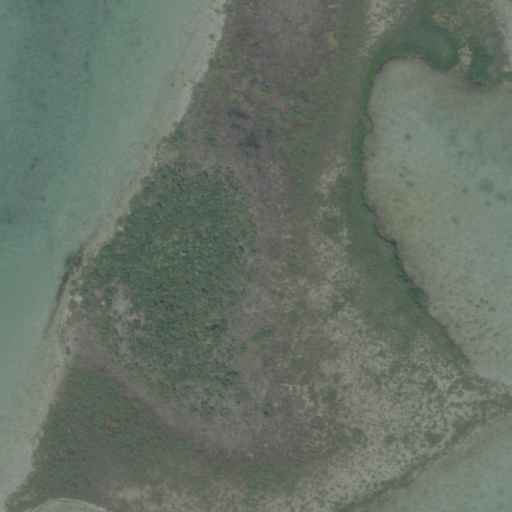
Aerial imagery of island in Florida named Wells Key containing herbaceous wetlands, open water, and woody wetlands